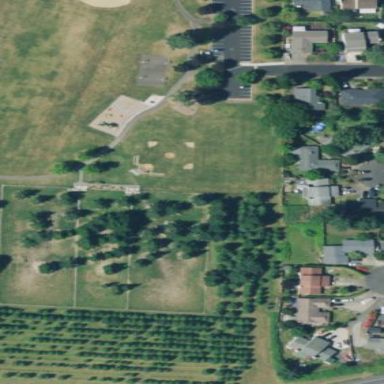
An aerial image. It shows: Dog park with wire fence surrounded by grass.